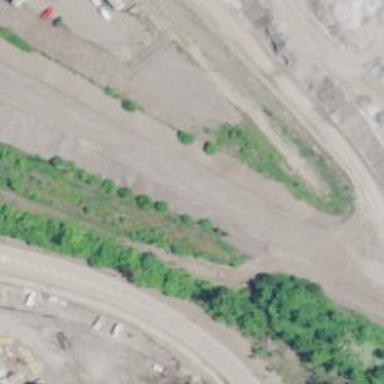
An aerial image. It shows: Abandoned railway.